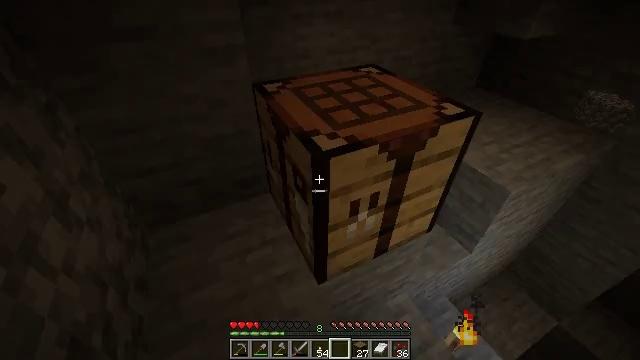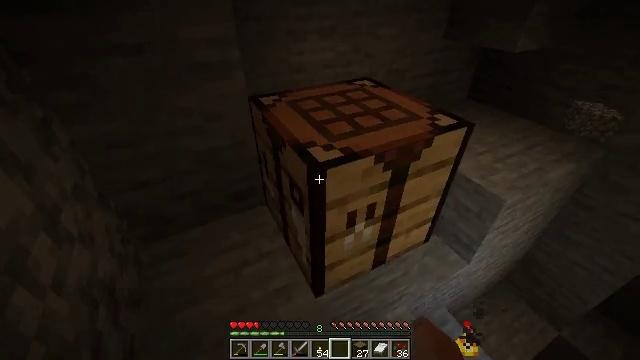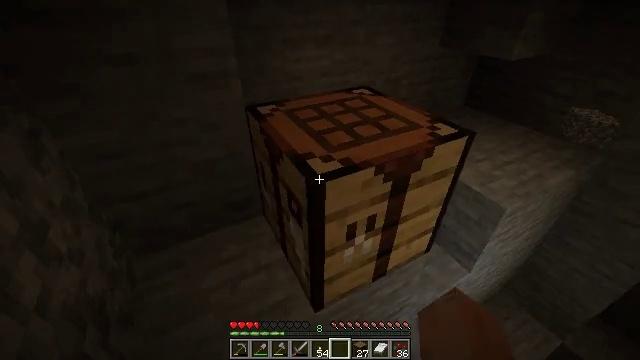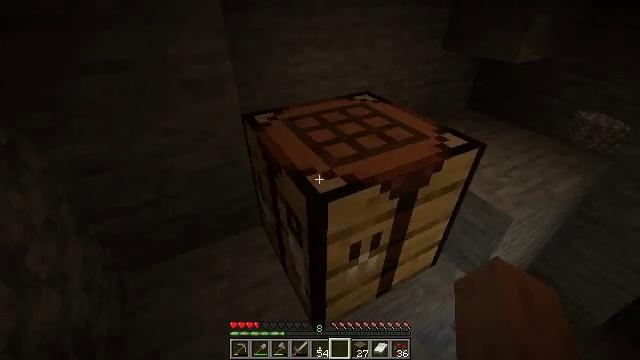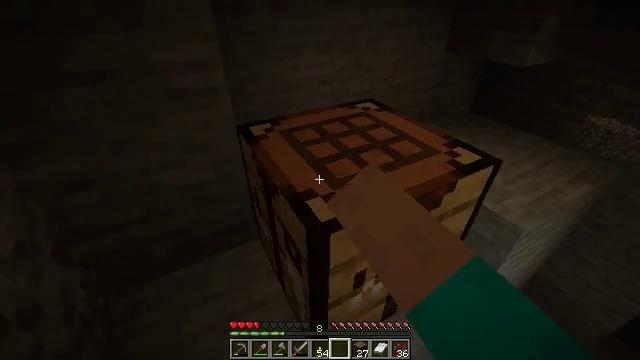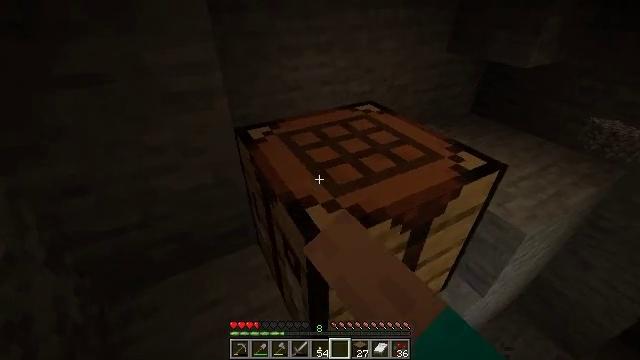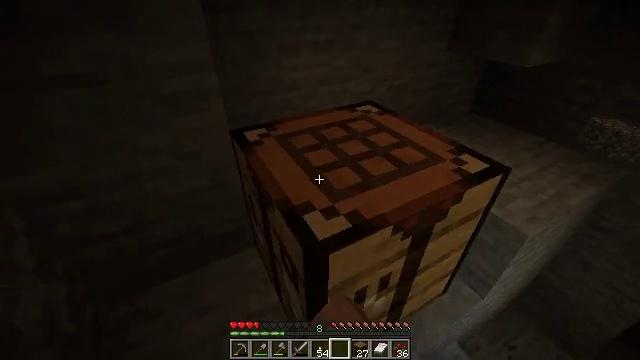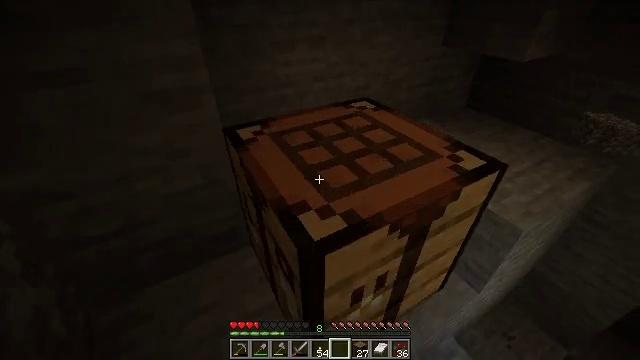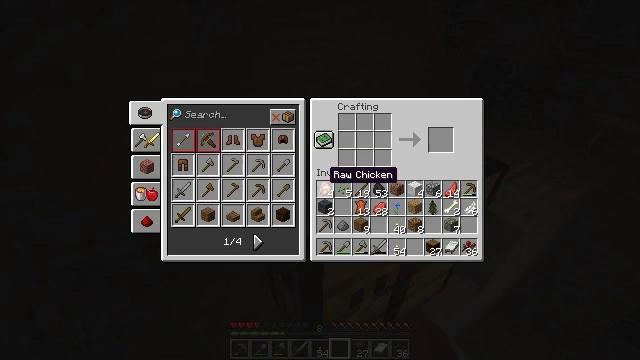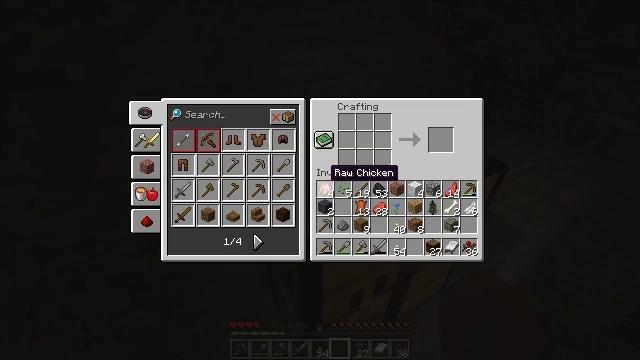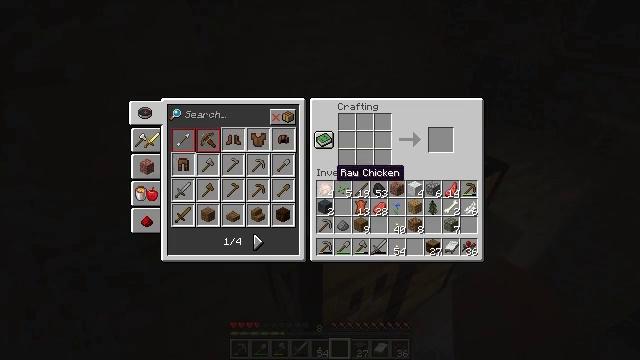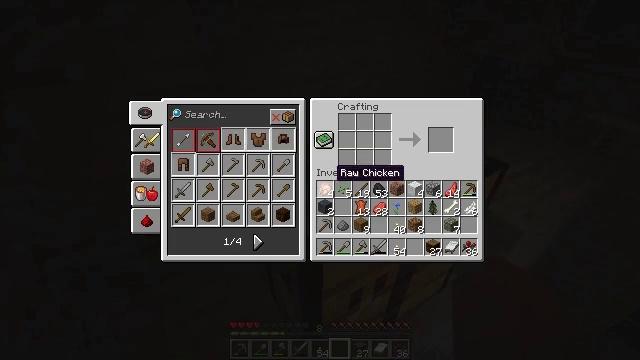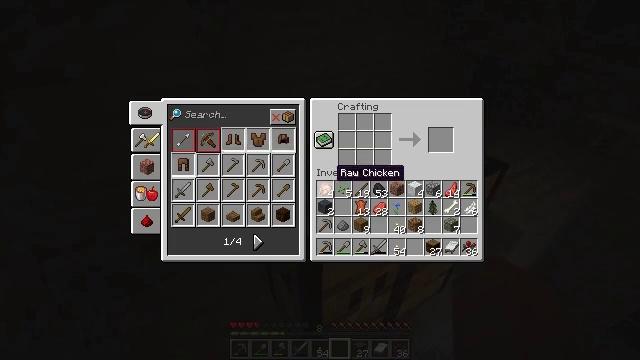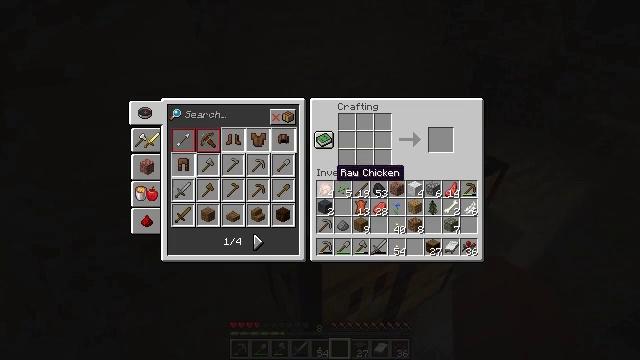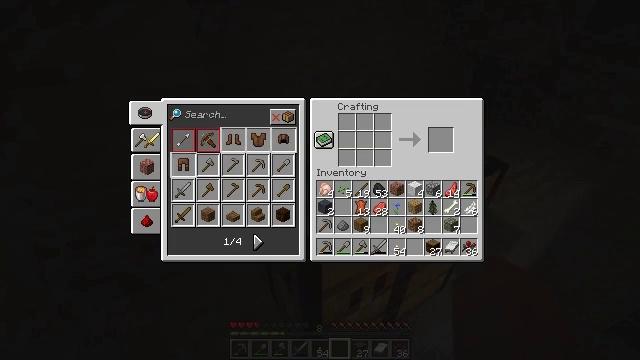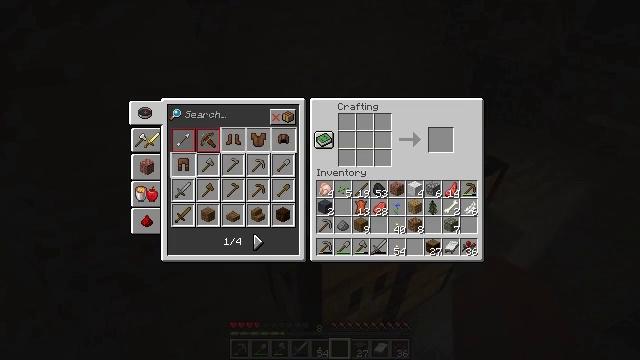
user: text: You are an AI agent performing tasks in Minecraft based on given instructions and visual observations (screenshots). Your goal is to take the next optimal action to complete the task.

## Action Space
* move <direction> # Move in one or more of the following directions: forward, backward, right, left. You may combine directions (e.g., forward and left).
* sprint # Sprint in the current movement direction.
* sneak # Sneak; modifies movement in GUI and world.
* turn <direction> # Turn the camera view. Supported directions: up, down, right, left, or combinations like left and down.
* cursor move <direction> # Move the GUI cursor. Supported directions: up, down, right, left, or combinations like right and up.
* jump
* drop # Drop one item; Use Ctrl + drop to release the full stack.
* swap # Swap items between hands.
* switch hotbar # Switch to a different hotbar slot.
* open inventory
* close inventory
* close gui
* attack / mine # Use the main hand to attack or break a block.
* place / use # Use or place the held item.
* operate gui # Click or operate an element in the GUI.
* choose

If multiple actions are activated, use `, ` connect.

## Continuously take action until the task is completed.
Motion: motion action
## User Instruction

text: Create a leather chestplate in the crafting table.
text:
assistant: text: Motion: turn right and up
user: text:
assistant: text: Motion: move forward, turn up
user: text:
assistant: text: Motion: move forward, use / place
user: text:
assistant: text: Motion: use / place
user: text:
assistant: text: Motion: use / place
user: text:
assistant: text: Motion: use / place
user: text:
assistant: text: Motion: turn right
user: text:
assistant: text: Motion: open gui
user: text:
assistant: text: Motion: no_op
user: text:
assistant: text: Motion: no_op
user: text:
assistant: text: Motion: no_op
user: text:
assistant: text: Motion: no_op
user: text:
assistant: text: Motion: no_op
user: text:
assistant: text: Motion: no_op
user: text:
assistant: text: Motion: no_op
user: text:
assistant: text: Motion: no_op
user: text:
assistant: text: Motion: cursor move up
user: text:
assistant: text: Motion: no_op
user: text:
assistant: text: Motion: cursor move left
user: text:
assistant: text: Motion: cursor move left
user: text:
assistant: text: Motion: cursor move left
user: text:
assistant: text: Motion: no_op
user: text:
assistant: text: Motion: cursor move left
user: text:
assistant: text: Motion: cursor move left
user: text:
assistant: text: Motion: cursor move left
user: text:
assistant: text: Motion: no_op
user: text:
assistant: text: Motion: no_op
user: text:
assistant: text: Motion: no_op
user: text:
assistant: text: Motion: operate gui
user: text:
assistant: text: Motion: operate gui